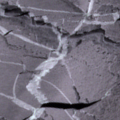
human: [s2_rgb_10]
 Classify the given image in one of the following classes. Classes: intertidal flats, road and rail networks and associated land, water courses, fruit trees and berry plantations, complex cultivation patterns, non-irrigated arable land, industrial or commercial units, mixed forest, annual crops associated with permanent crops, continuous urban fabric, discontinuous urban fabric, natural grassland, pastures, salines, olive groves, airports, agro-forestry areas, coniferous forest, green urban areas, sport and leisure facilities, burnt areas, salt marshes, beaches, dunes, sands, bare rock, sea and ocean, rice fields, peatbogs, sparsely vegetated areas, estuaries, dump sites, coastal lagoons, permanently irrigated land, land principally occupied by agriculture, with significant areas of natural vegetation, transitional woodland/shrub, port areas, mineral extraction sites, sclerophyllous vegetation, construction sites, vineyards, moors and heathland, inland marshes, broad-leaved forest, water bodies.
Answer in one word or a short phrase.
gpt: sea and ocean